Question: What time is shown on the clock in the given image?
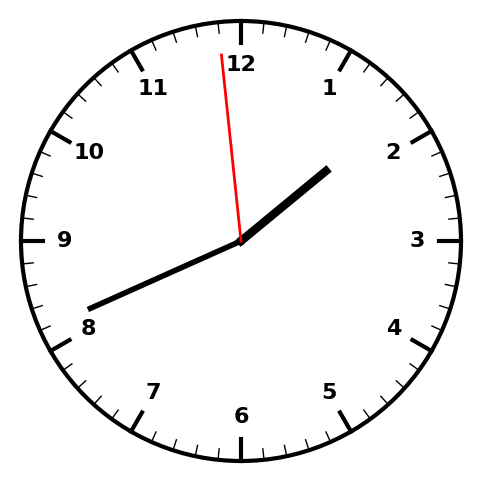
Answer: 01:40:59